Question: I'm having some problems with the resize of the Google Maps JavaScript API v3. If I set the CSS "parameters" right on load (just in the <URL> the map will show 100% height and width - no problem. But when I try to get the same result by clicking on a link it's not showing the whole map.

I have tested both 'css()' and 'toggleClass()' in jQuery on this event. 'toggleClass()' makes the map goes invisible (hides the map completely rather than makes it full screen) with this code:
'''
// jQuery
$('#weather-map').toggleClass('test');
// CSS
#weather-map.test {
height : 100%;
width : 100%;
top : 0;
left : 0;
position : absolute;
z-index : 200;
}
'''
'css()' works (the map goes full screen) but the image above shows how the map renders upon full screen:
'''
$('#weather-map').css({
'height' : '100%',
'width' : '100%',
'top' : '0',
'left' : '0',
'position' : 'absolute',
'z-index' : '200'
});
'''
I wonder now, why does it act like this? Have I missed something or is this method not the right one to toggle full screen of the map?
Thanks in advance.
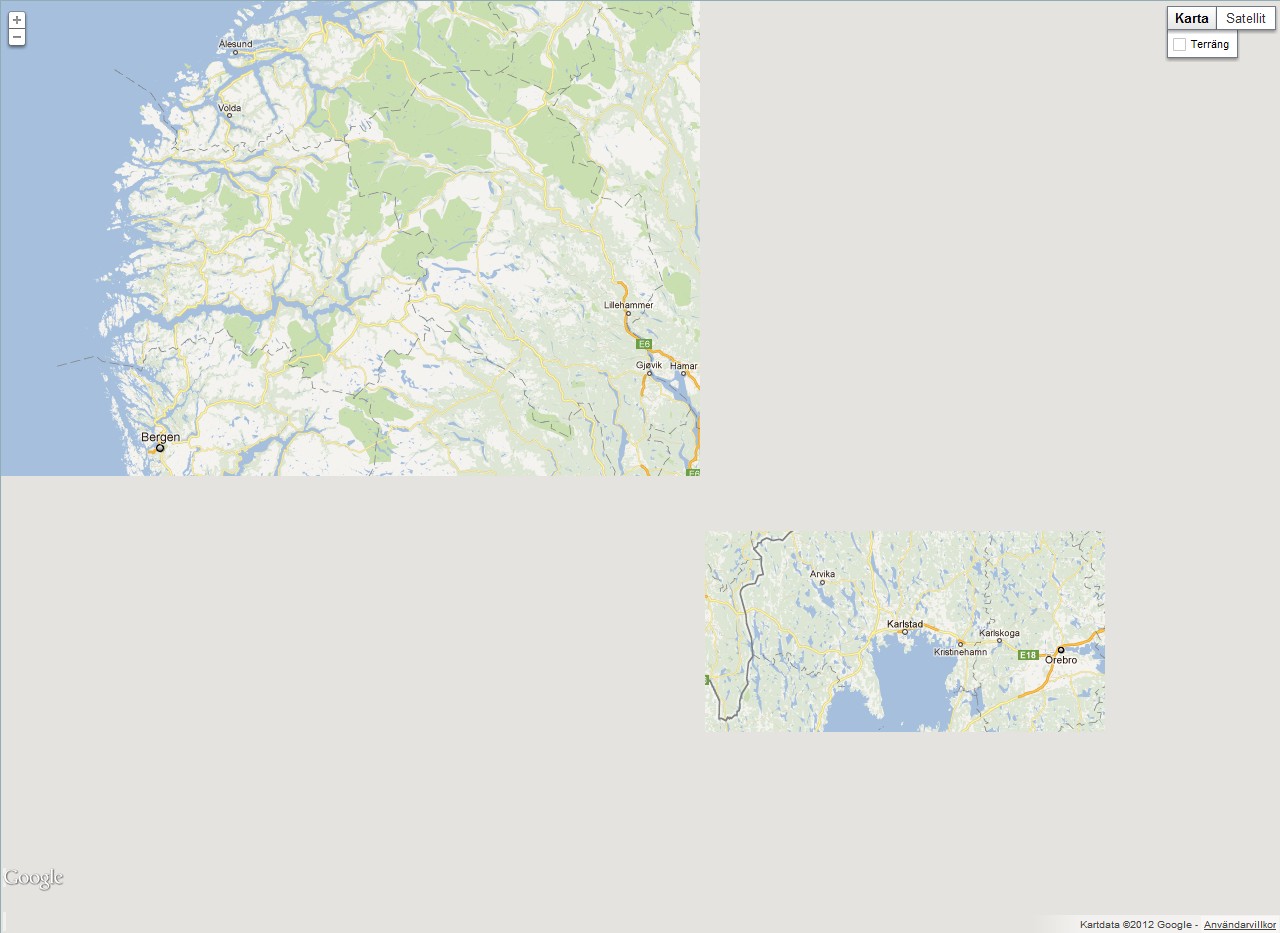
Answer: It's just because of how Google's mapping Javascript works. It renders based on the container's size, and doesn't add any kind of handler to re-render in case the container gets re-sized thereafter. I imagine that in your example above, you'd have to just call the map initialization code a second time to render the map again in your resized div.